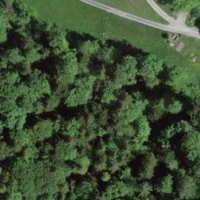
EUNIS habitat code: 44
Species observed at this site:
Aegopodium podagraria
Polystichum aculeatum
Geum rivale